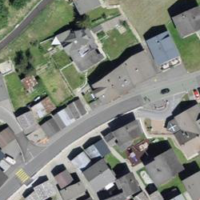
EUNIS habitat code: 54
Species observed at this site:
Helix pomatia
Cymbalaria muralis